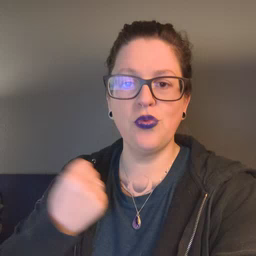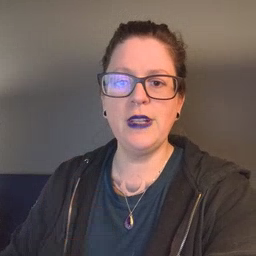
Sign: car